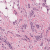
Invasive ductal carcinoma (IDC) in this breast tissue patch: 1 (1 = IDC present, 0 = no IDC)